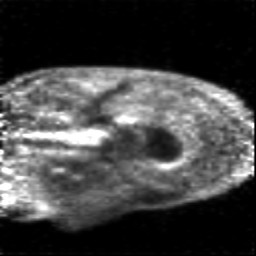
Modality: PET
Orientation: sagittal
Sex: female
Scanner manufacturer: siemens